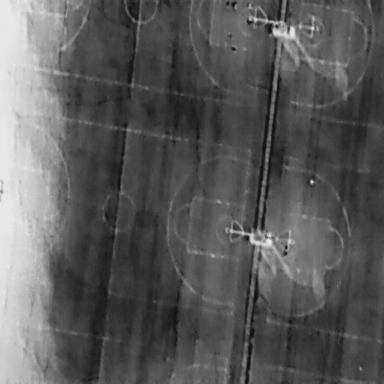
There are seven People in the infrared image.